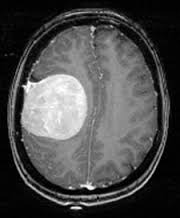
Label: meningioma